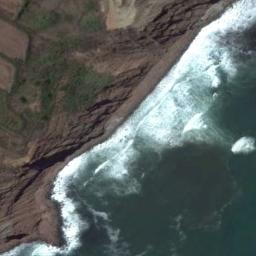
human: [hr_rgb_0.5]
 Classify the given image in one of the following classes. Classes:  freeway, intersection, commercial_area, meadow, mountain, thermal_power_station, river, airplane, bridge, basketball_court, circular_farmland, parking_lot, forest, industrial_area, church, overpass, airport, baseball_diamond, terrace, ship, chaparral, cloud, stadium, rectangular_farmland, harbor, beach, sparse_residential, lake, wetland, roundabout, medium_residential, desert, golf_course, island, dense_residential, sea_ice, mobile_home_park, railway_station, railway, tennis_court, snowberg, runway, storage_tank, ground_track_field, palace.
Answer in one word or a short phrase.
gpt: beach